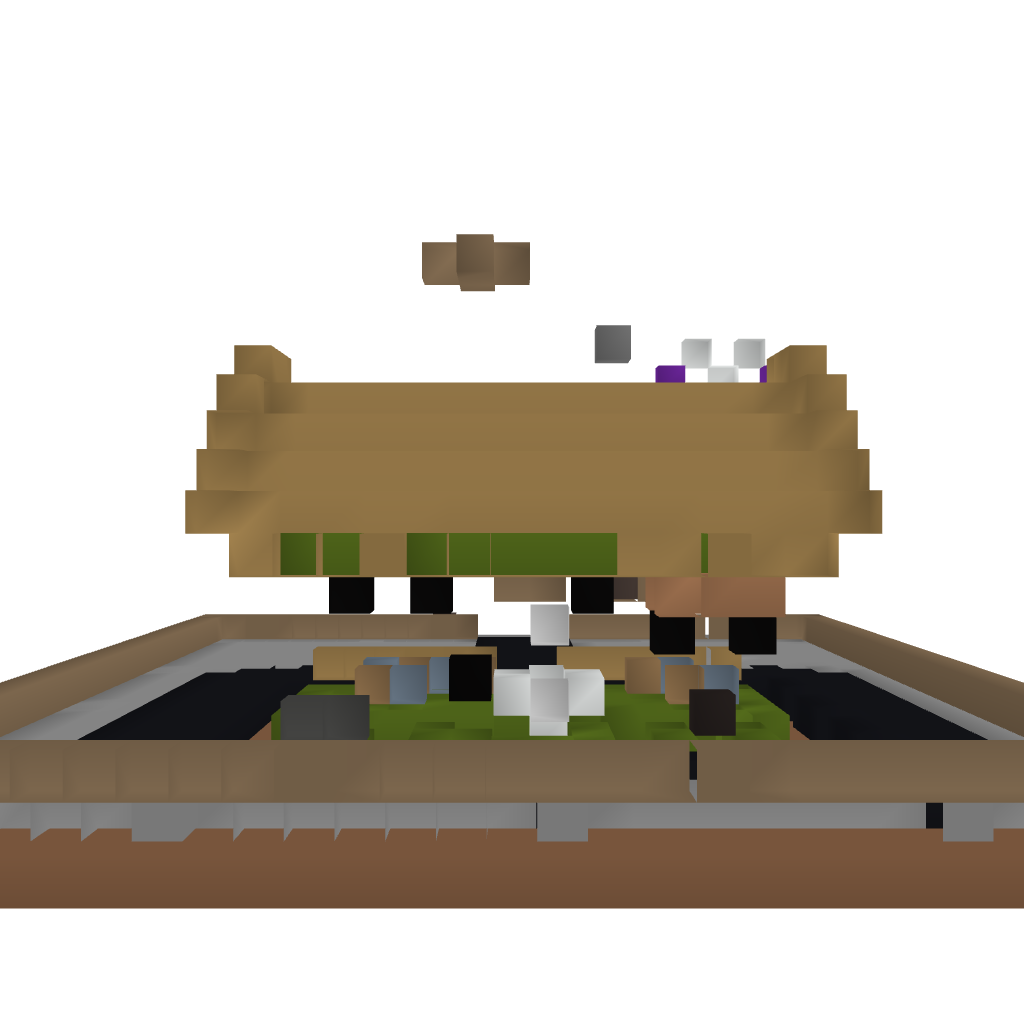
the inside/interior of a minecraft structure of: The Krusty Krab